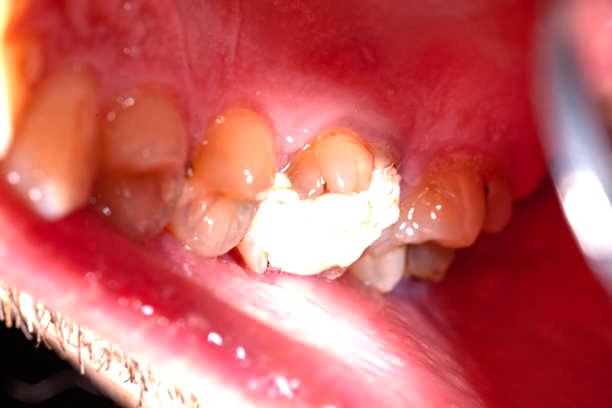
Condition: Gingivitis